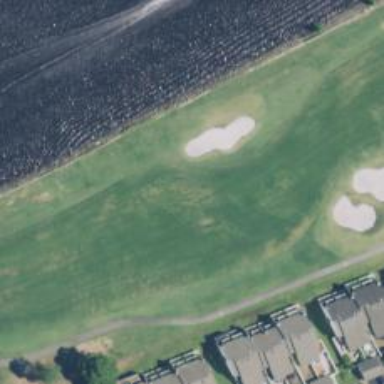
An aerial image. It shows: View of golf hole.